Field crop: maize
Growth stage: 2
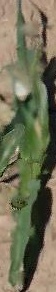
Species: maize